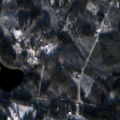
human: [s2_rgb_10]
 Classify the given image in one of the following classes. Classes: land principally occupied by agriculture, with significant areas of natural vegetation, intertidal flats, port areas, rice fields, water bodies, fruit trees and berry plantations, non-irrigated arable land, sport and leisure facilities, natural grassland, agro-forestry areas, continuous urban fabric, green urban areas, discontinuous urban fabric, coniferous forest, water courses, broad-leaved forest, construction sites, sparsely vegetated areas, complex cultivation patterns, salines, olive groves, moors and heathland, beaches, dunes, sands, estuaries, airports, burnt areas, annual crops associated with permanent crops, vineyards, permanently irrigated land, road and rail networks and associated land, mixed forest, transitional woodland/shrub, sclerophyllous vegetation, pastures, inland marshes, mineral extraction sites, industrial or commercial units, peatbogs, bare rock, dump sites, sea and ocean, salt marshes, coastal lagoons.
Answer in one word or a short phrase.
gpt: mixed forest, transitional woodland/shrub